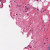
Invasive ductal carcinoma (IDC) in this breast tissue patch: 0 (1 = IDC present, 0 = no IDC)